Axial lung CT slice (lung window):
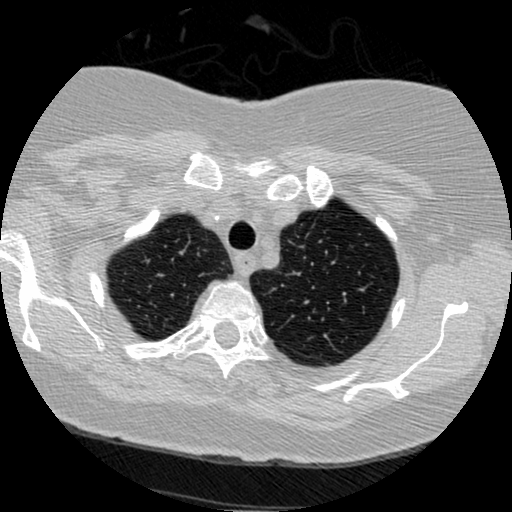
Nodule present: no